Interaction volume radius: 10 \u00c5
Interaction volume height: 20 \u00c5
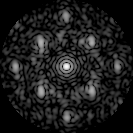
Disorder parameter: 0.4539